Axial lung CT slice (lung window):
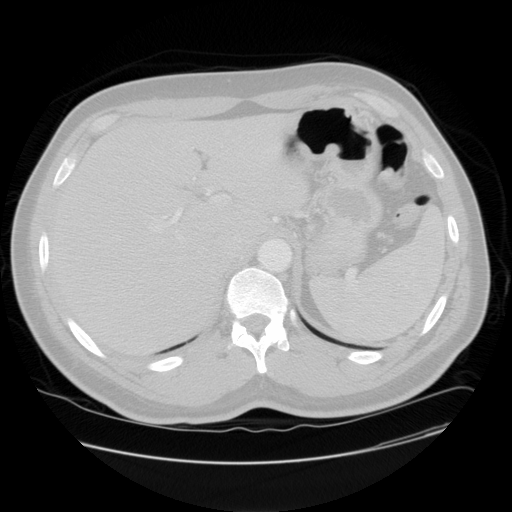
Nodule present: no